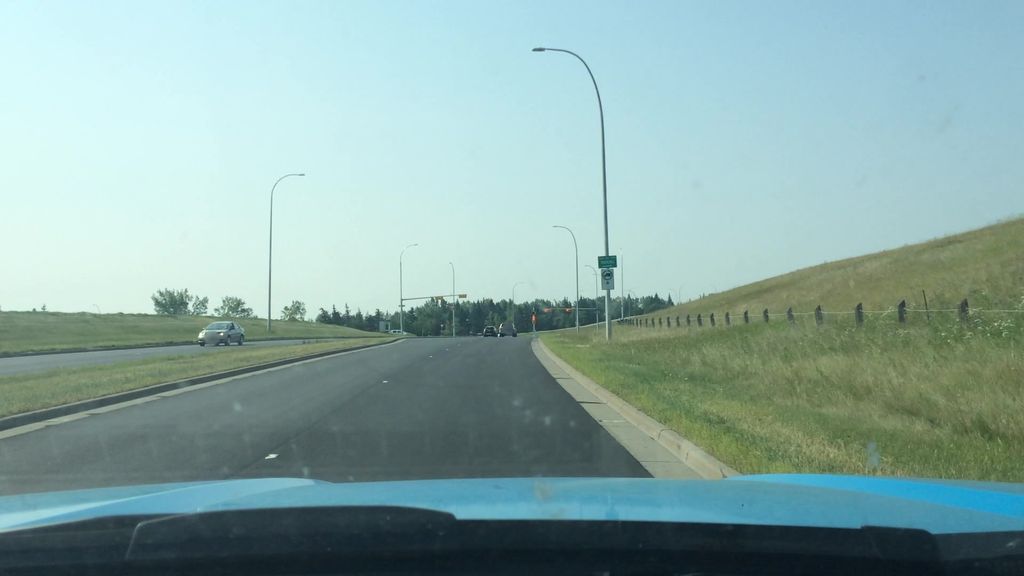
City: calgary